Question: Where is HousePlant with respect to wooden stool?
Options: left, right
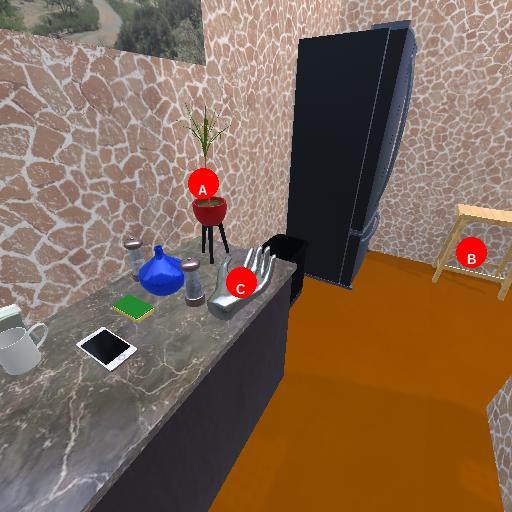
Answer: left